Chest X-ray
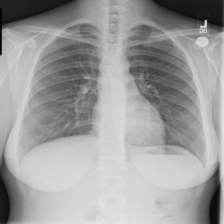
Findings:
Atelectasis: negative
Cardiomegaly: negative
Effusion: negative
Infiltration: negative
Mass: negative
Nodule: negative
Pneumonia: negative
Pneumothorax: negative
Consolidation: negative
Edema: negative
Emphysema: negative
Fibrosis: negative
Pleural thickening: negative
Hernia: negative